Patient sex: F
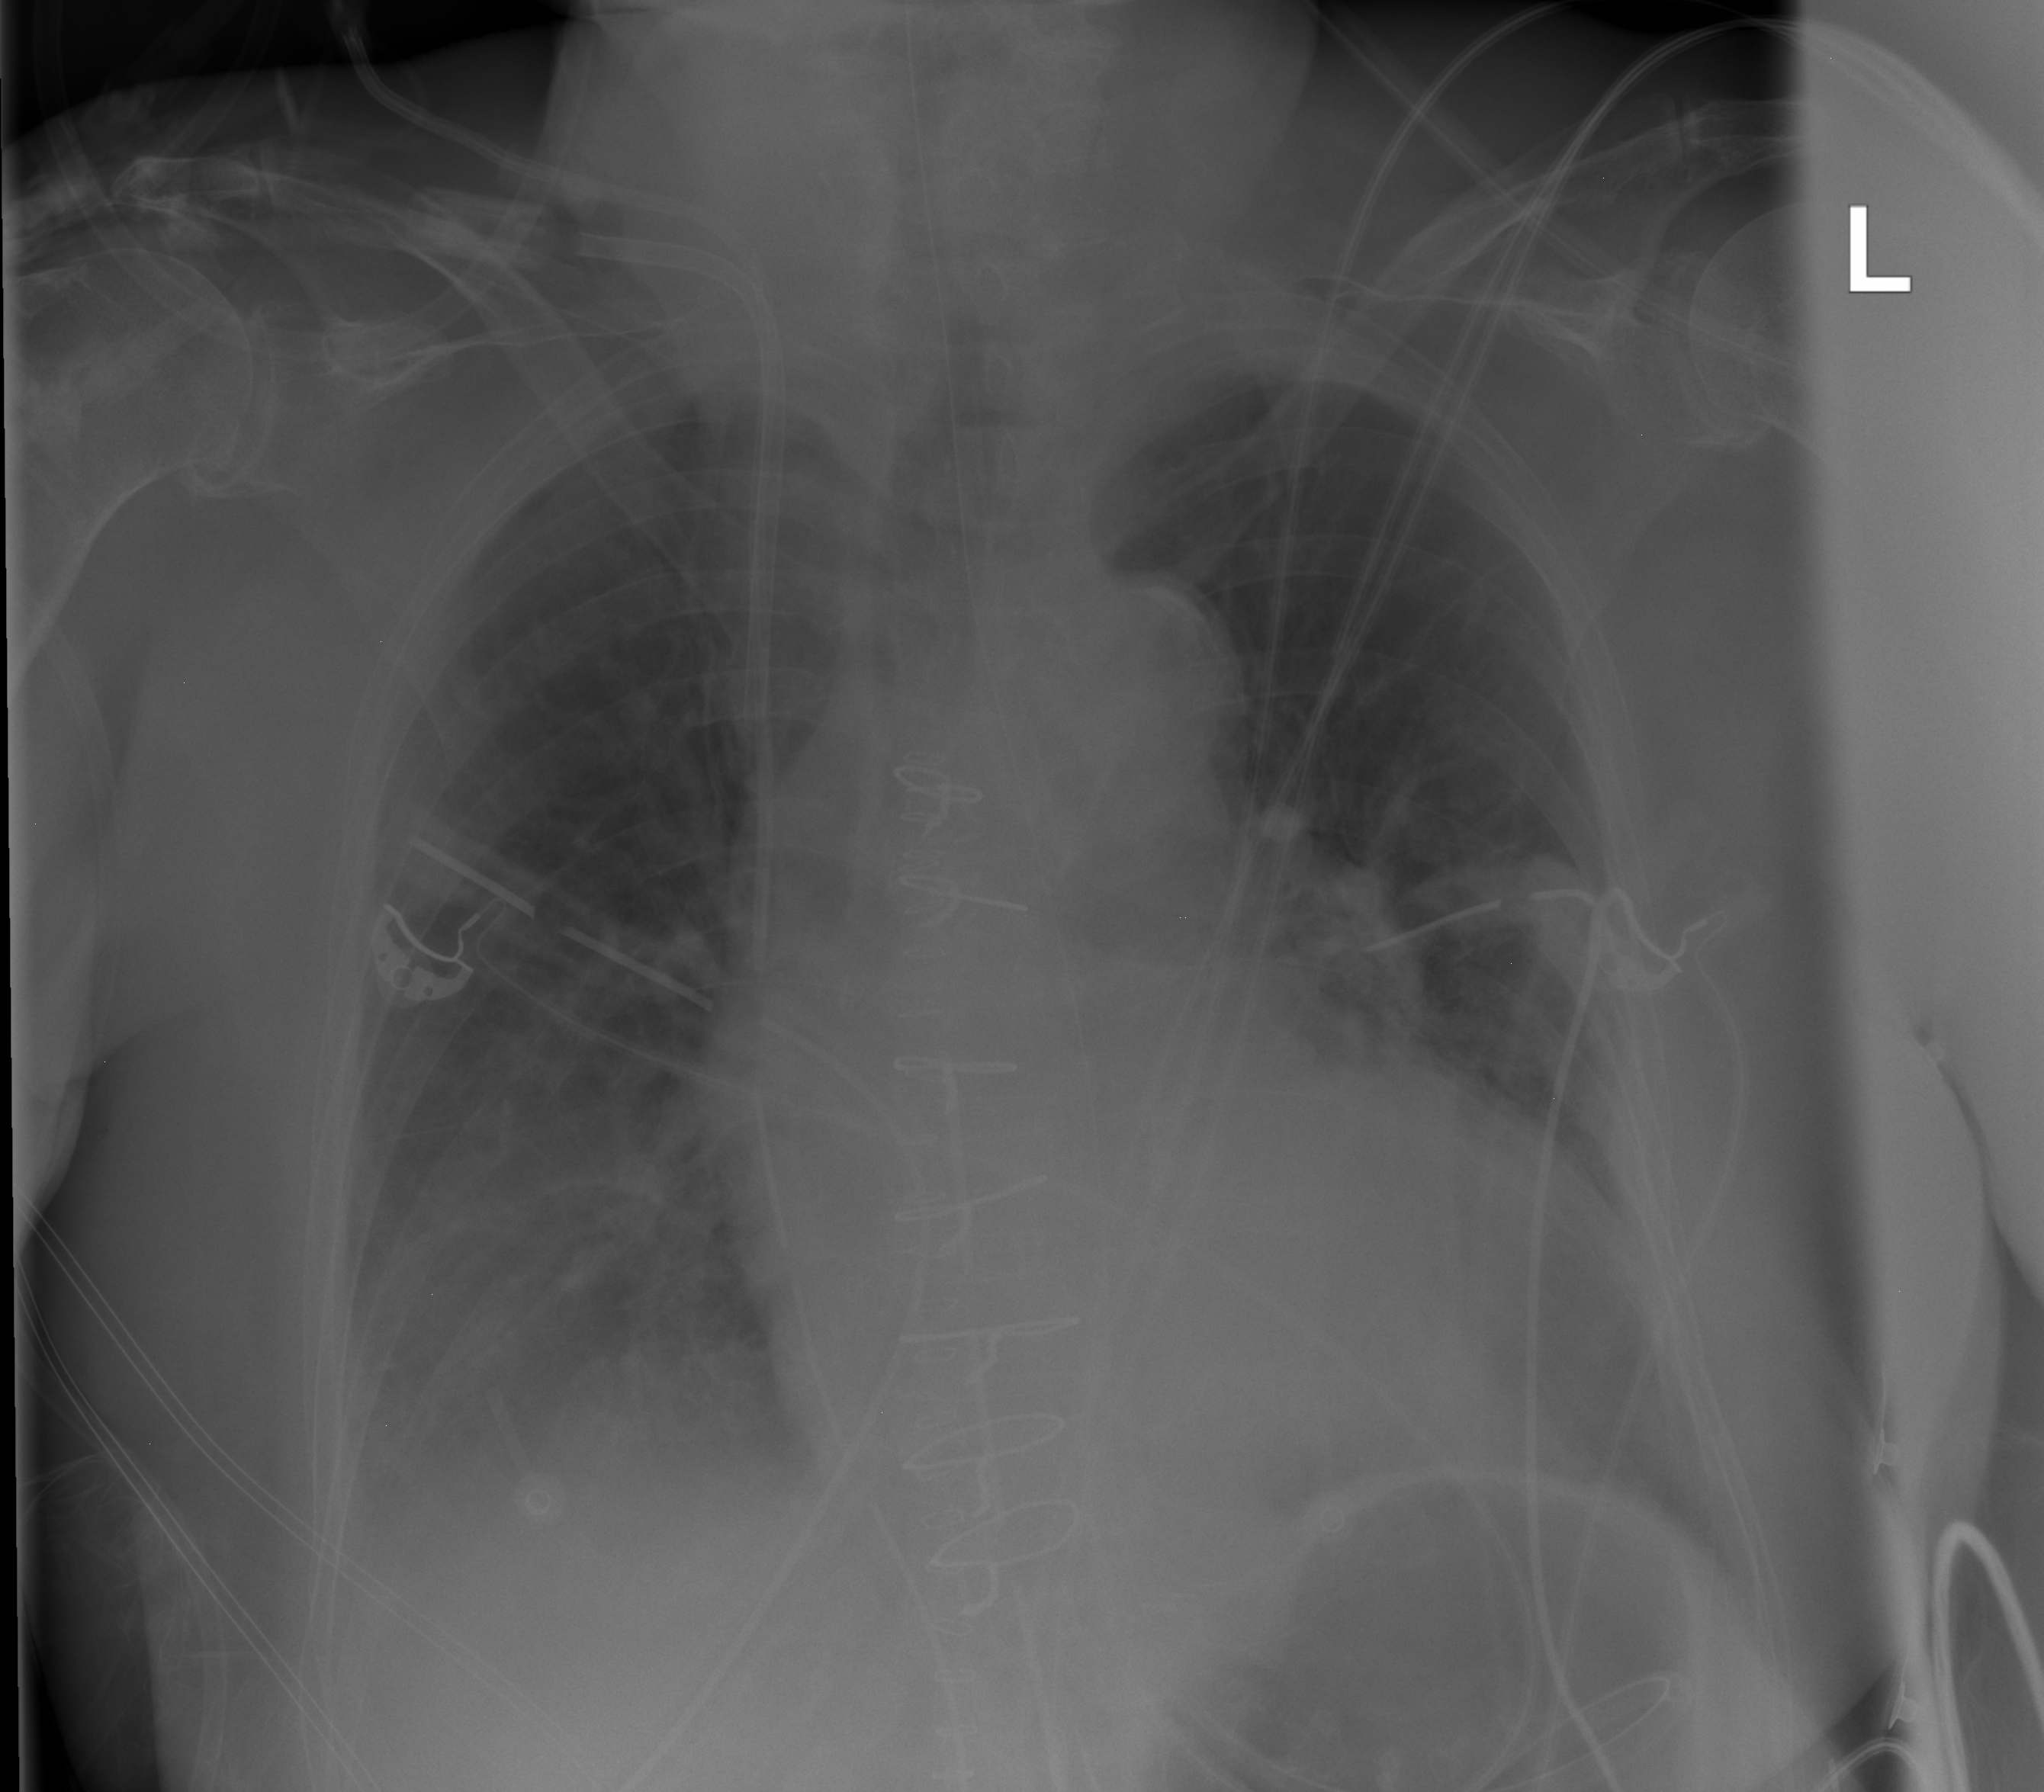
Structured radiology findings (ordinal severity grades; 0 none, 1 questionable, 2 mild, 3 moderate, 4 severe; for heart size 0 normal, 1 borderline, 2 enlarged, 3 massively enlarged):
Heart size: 2
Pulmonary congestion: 0
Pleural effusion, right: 2
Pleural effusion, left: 0
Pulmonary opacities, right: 0
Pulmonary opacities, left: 0
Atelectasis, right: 2
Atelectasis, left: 1